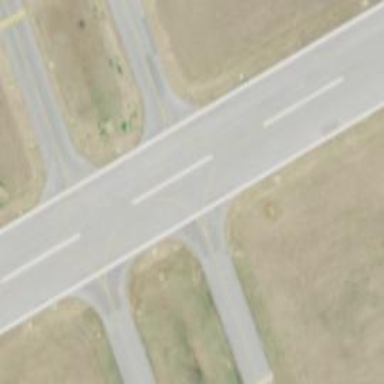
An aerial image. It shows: View of taxiway at the airport.